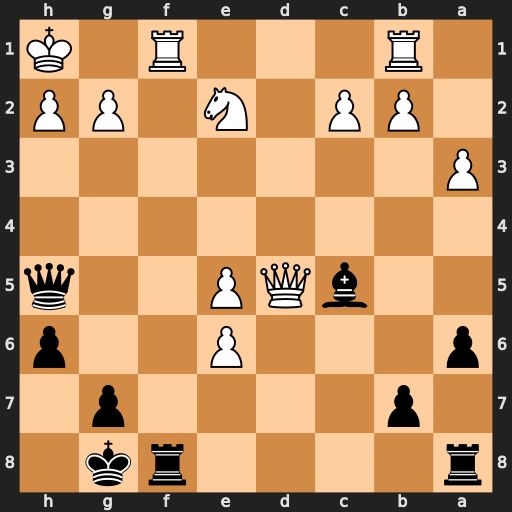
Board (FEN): r4rk1/1p4p1/p3P2p/2bQP2q/8/P7/1PP1N1PP/1R3R1K
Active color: b
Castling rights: -
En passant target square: -
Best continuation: Rxf1+ Rxf1 Qxe2